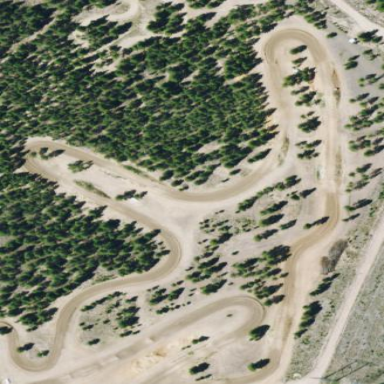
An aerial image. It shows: Dirt raceway for motocross sports.